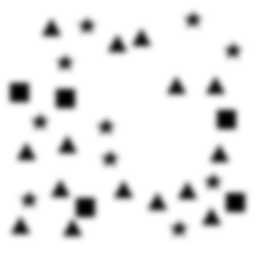
Squares: 5
Triangles: 15
Stars: 10
Total shapes: 30